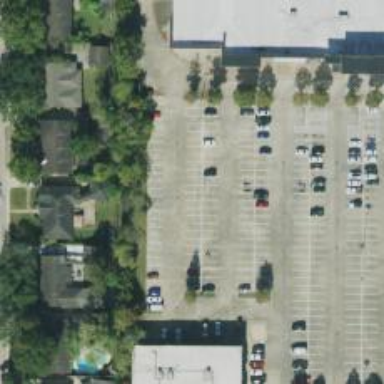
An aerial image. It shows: Parking space.